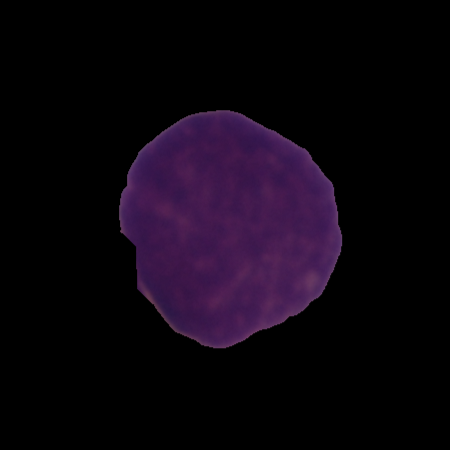
Label: cancer